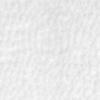
Label: no_change